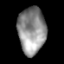
Tissue: lung
Cell type: Epithelial cells
Senescence score: 0.2254
Nuclear area (px): 1261
Mean DAPI intensity: 143.021